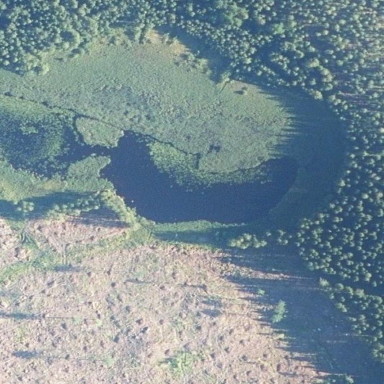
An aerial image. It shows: Bog wetland area.